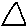
Label: triangle